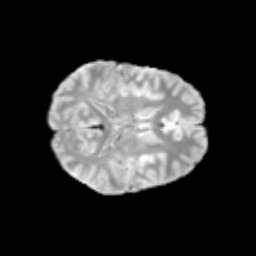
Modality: T2w
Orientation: axial
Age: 13
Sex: male
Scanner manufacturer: siemens
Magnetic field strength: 3 T
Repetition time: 3.8 s
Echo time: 0.07 s